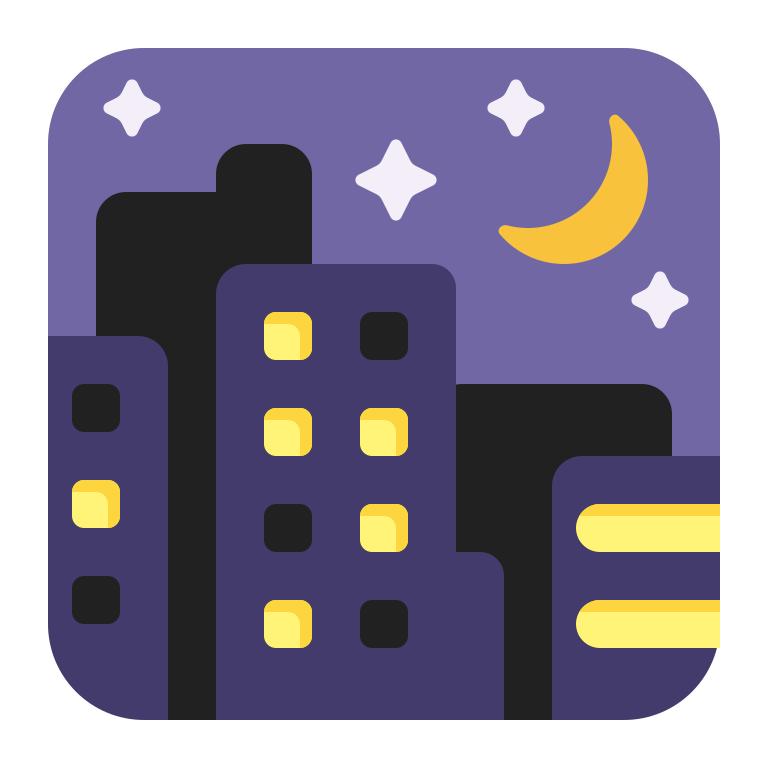
night with stars flat